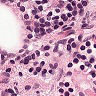
Metastatic tissue present: no